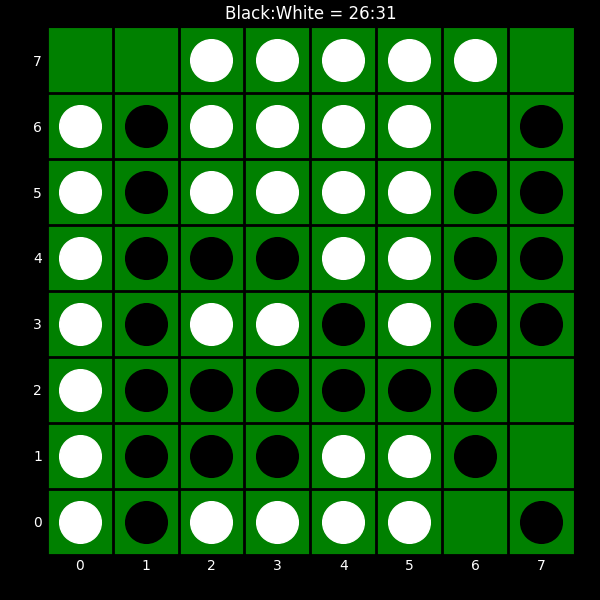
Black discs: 26
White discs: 31